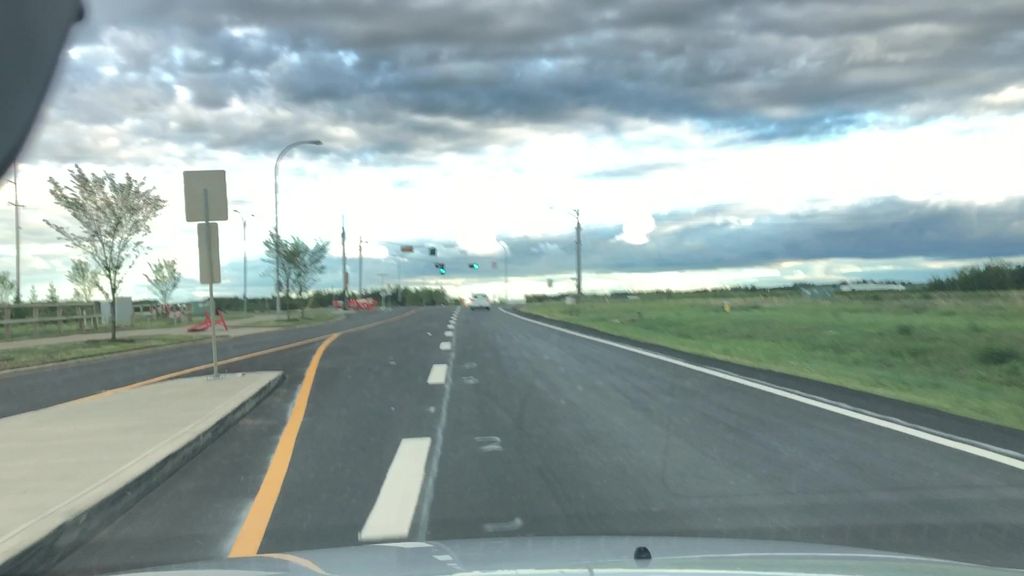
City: edmonton